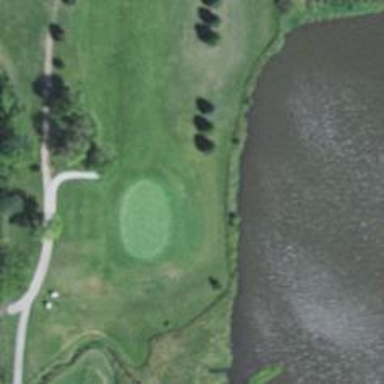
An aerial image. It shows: Golf hole.